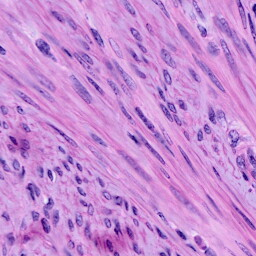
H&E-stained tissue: Cervix